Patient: sex M, age 76
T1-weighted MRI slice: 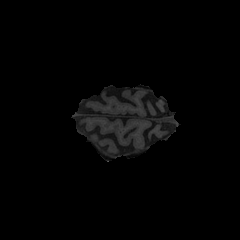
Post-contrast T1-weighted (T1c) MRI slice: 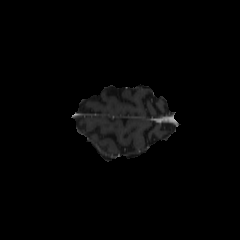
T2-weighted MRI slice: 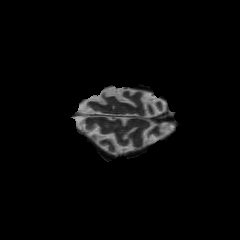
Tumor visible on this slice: yes
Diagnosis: Glioblastoma, IDH-wildtype
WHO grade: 4